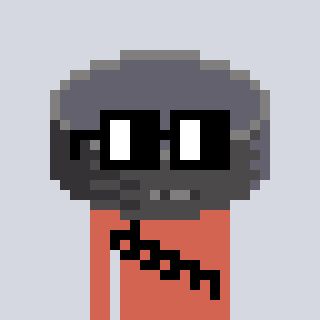
a pixel art character with square black glasses, a hockey puck-shaped head and a peachy-colored body on a cool background